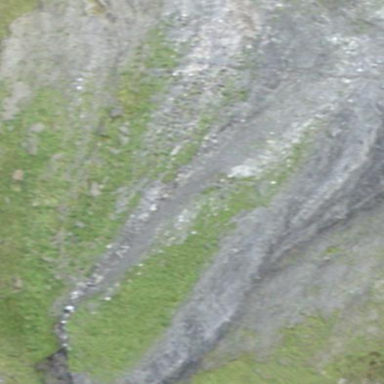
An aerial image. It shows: Scree landscape.